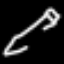
Label: pencil